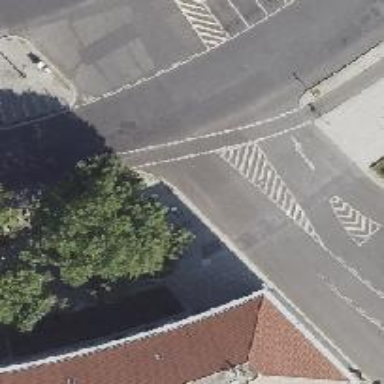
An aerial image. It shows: Unmarked crossing on the road.